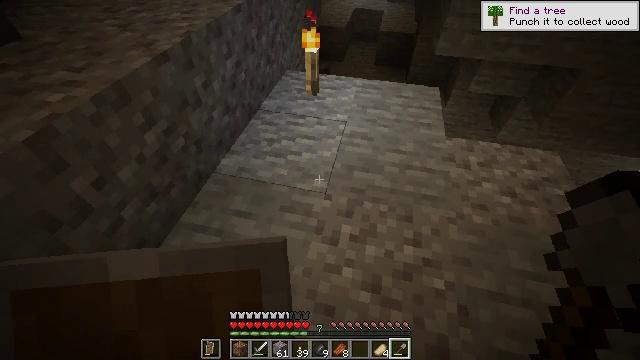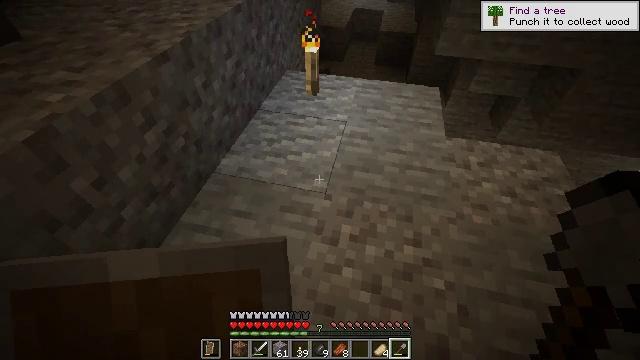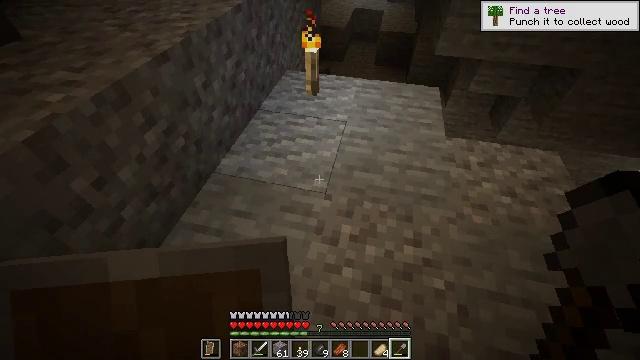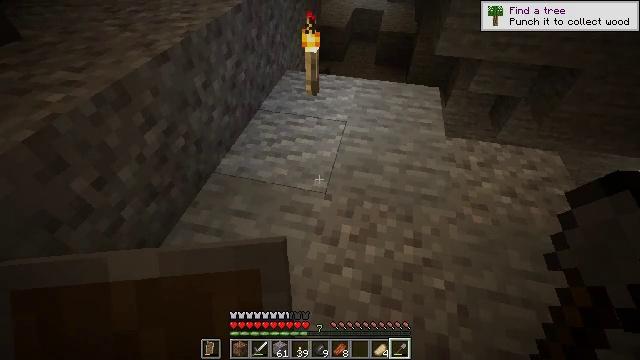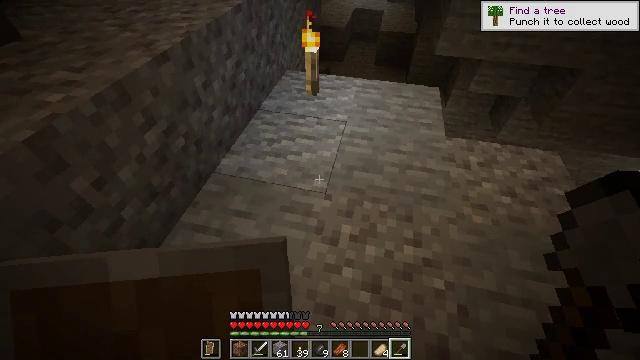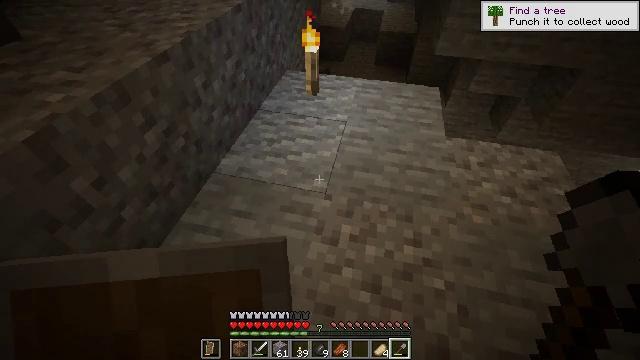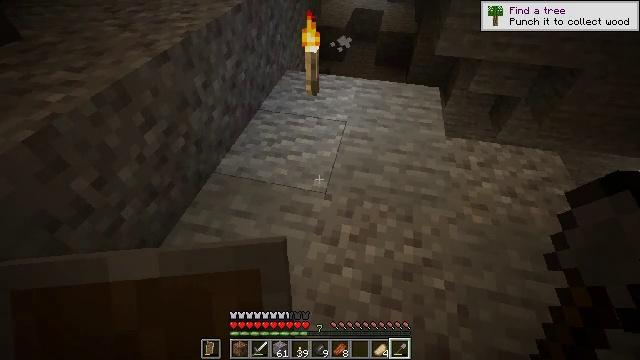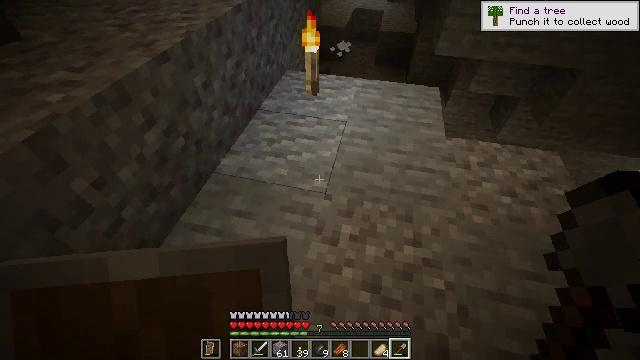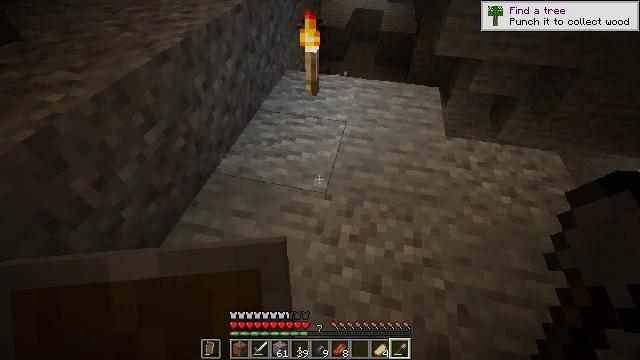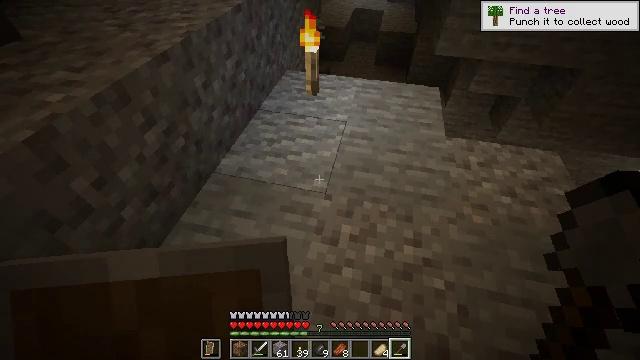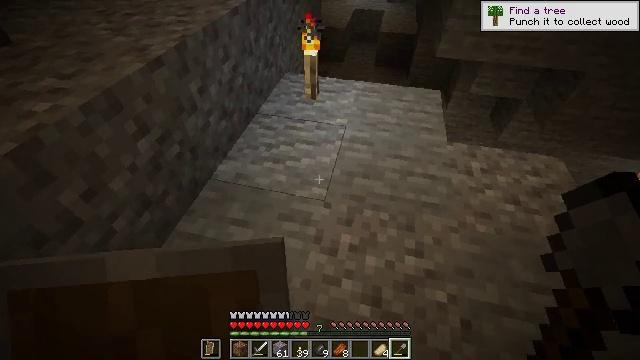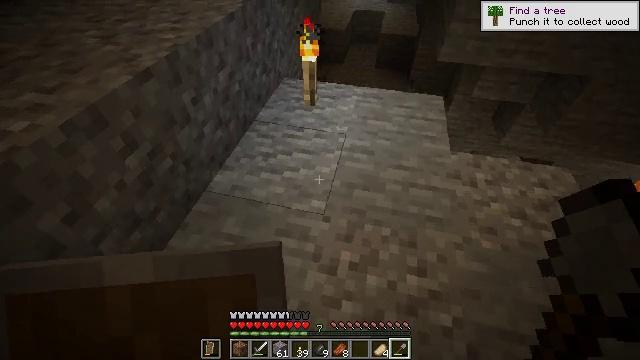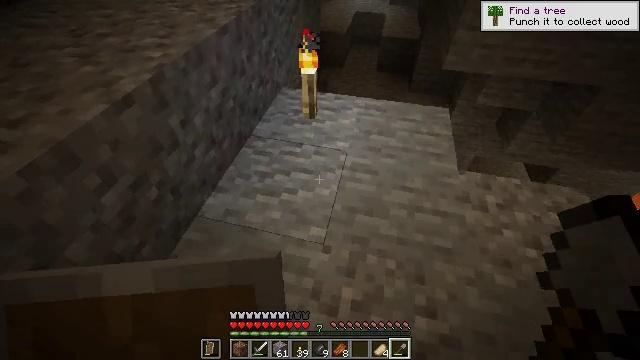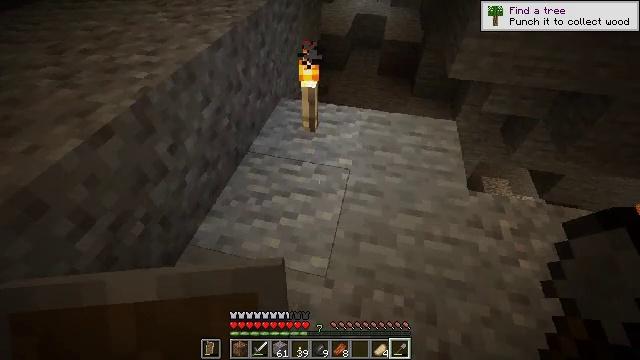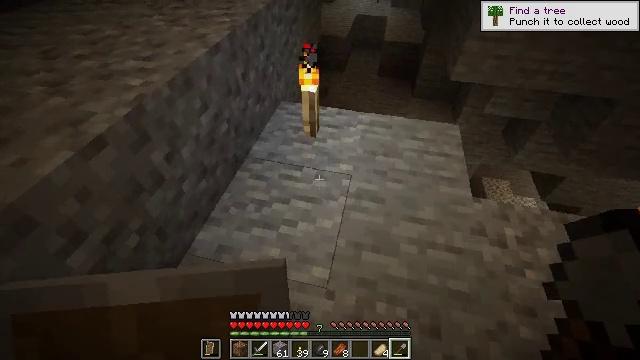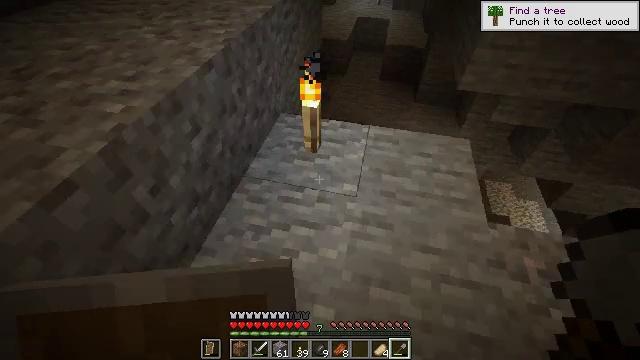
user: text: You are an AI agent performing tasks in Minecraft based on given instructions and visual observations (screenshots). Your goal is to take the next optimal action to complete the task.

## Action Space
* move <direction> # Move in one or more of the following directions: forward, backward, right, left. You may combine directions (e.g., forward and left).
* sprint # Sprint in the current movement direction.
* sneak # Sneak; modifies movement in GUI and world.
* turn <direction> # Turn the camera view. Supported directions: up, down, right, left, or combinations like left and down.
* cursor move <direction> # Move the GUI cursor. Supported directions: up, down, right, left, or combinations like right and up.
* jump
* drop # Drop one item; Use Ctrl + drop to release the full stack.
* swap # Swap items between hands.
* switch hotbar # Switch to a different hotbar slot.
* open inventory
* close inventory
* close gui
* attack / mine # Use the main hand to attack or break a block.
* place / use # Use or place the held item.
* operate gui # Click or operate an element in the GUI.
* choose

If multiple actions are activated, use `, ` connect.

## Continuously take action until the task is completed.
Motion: motion action
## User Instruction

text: Create flint and steel using flint and iron on the crafting table.
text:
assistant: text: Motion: no_op
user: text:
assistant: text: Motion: no_op
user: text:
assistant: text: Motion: no_op
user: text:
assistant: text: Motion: no_op
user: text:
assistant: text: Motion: no_op
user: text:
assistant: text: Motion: no_op
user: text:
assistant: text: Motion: no_op
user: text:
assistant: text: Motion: no_op
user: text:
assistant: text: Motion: no_op
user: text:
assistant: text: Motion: move forward
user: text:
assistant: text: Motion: move forward
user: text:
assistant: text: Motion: move forward
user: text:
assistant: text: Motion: move forward
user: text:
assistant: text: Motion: move forward
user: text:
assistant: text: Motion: move forward
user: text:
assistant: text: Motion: move forward
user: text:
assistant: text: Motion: move forward
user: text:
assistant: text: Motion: no_op
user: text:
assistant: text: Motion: no_op
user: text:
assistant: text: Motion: no_op
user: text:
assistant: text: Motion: no_op
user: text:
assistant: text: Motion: no_op
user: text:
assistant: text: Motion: turn left
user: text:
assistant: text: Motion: no_op
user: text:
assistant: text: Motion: no_op
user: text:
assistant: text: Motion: turn right
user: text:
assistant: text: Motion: turn right and down
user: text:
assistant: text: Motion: turn right and down
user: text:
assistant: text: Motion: turn right and down
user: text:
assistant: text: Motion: move forward